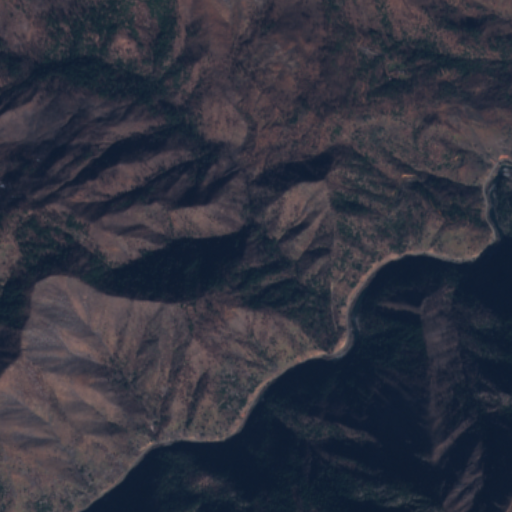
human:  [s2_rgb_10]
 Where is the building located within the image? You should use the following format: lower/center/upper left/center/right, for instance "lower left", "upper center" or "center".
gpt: The building is located in the upper right of the image.
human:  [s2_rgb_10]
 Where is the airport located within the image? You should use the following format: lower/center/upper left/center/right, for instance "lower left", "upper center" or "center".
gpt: There is no airport in the image.